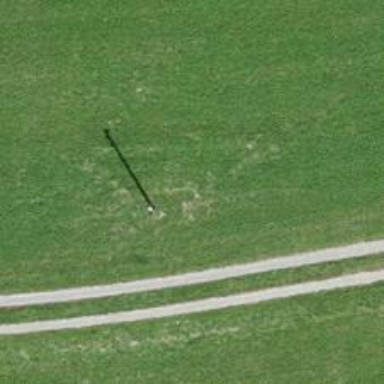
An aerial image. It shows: Minor power line.